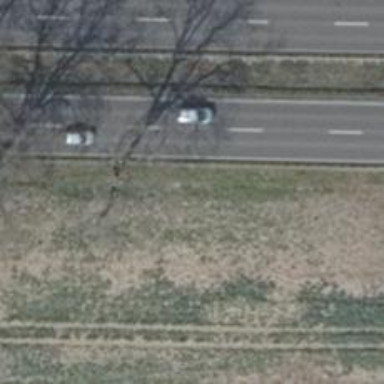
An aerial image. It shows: Row of deciduous broadleaved trees.